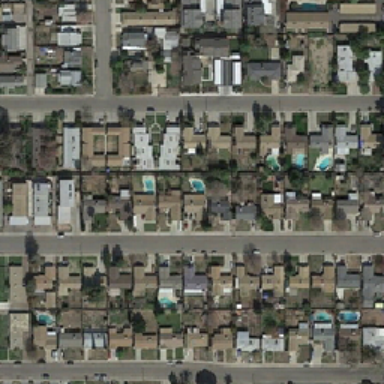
Large collection of luxury houses .